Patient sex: M
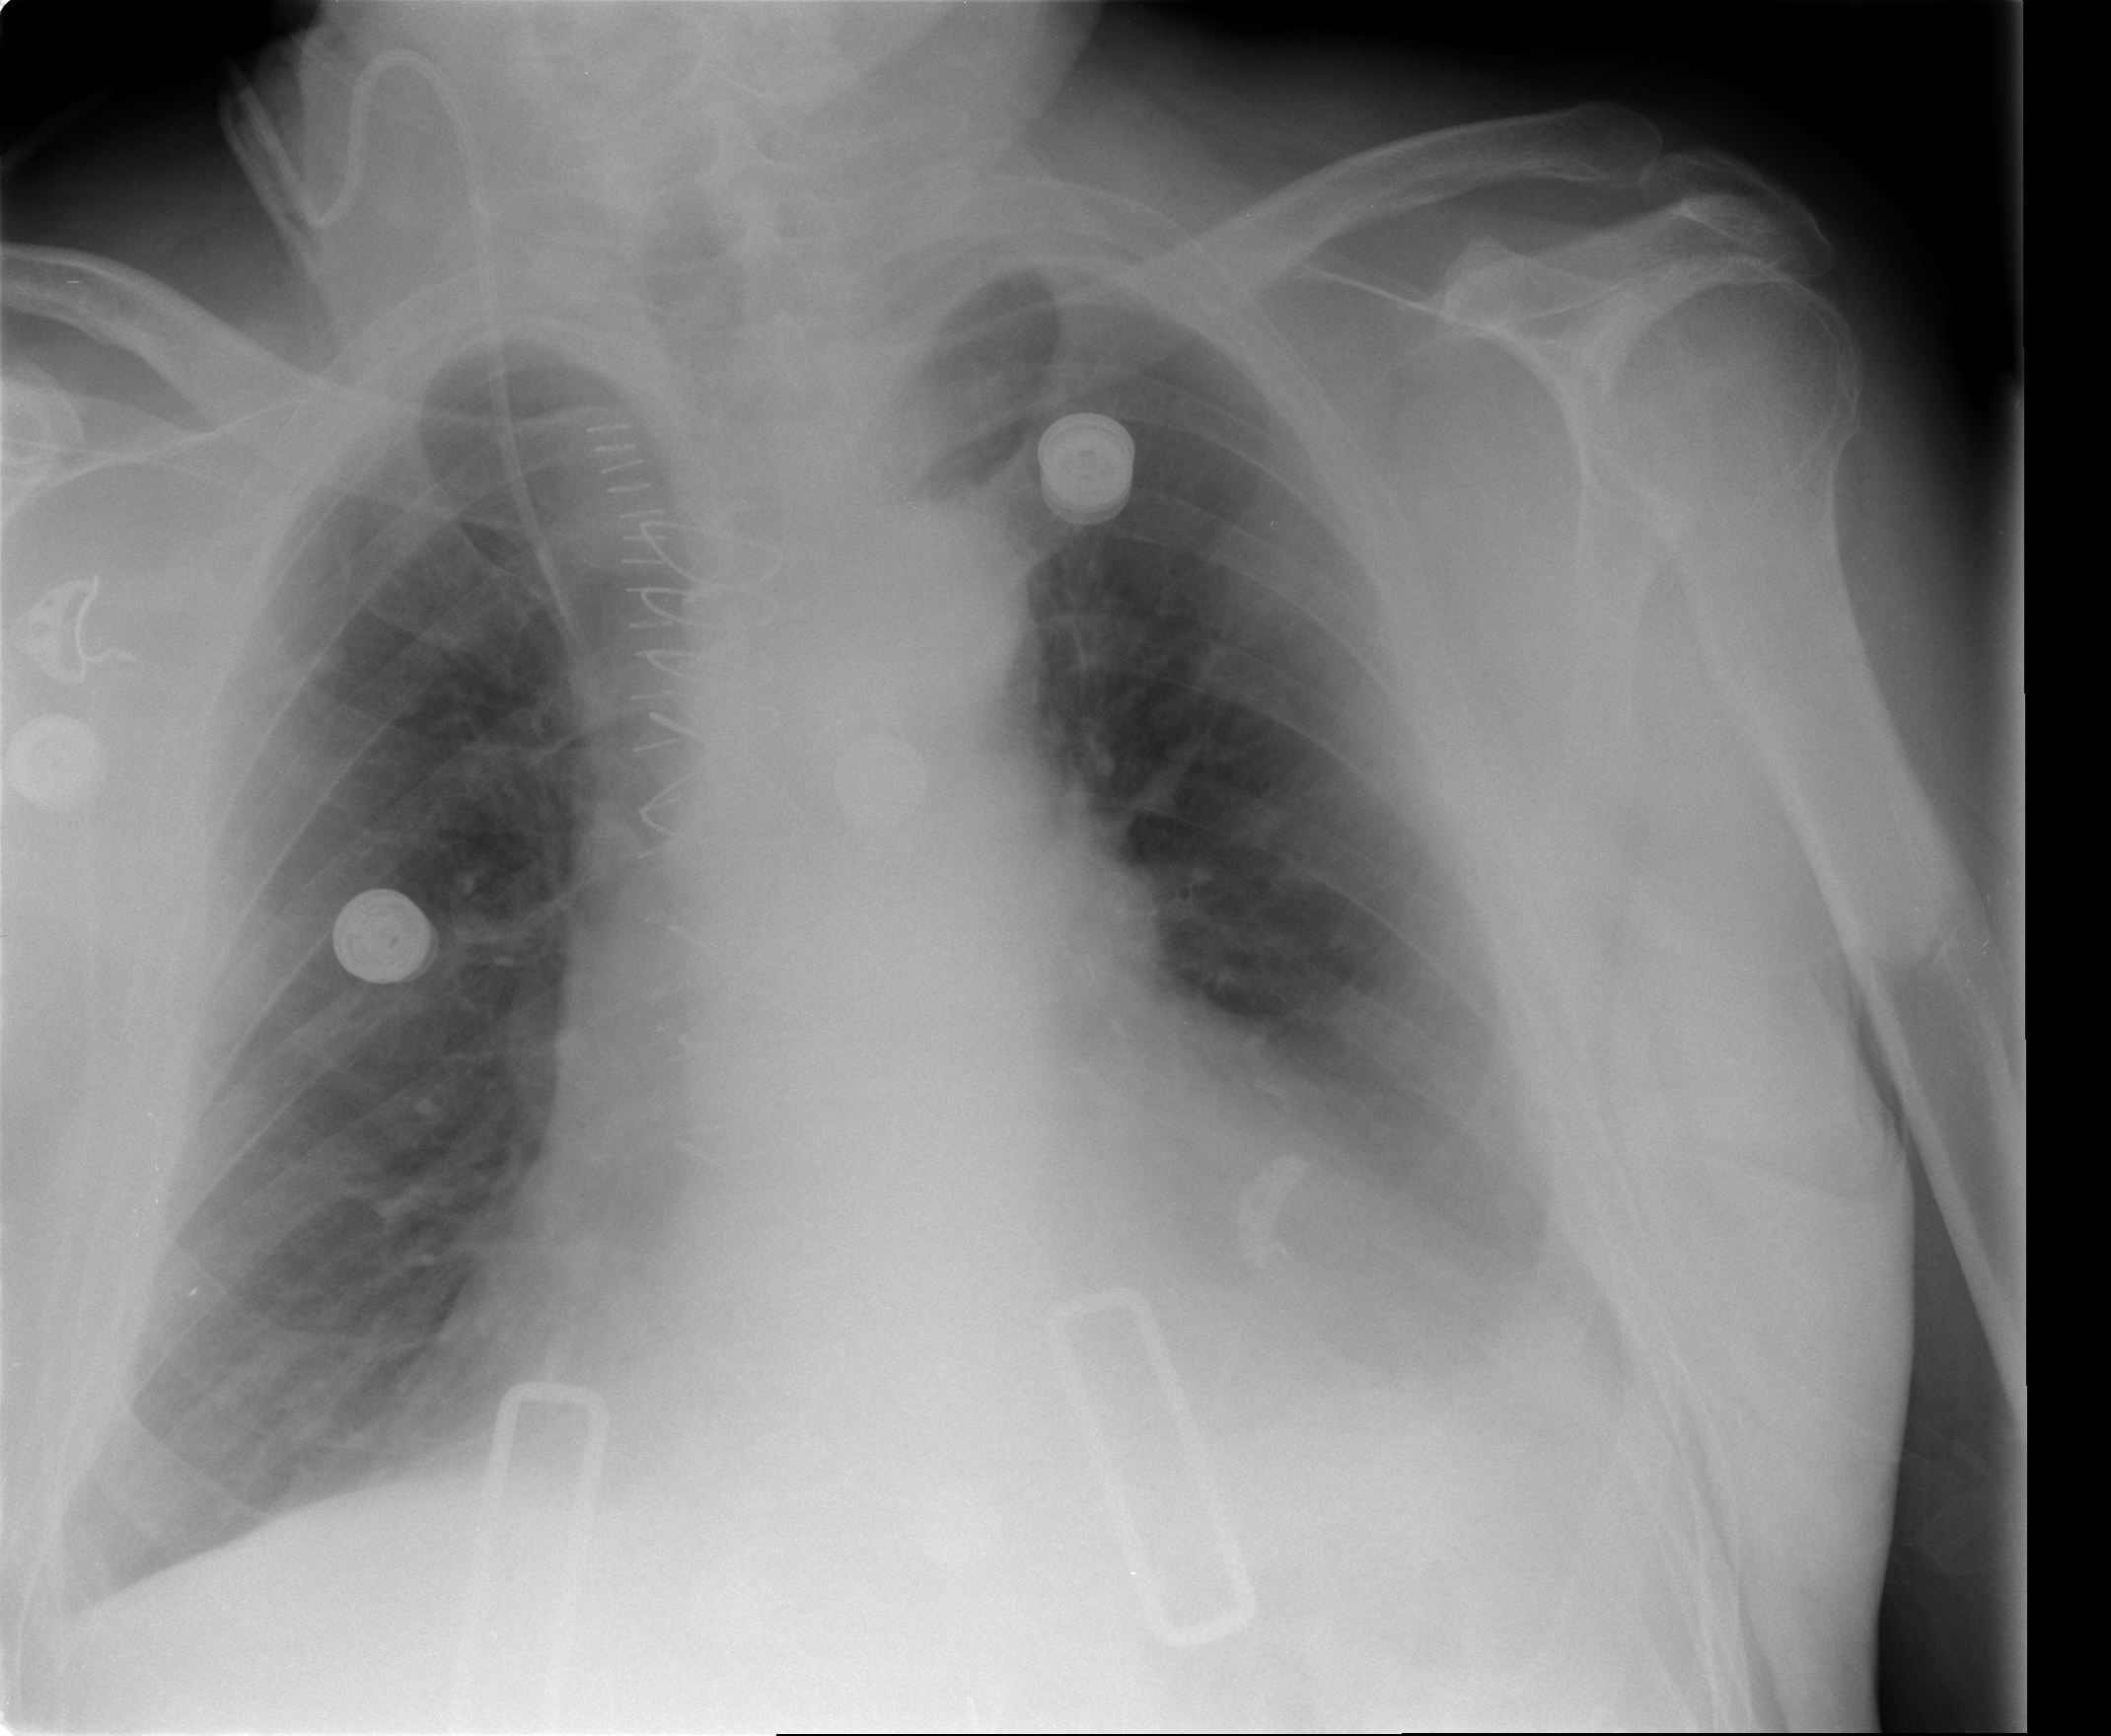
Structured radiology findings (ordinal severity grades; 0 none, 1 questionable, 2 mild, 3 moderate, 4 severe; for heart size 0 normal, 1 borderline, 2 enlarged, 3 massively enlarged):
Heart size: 2
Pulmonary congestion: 1
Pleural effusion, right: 0
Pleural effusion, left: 2
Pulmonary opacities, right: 0
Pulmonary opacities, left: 0
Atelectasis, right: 0
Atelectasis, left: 2